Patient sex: M
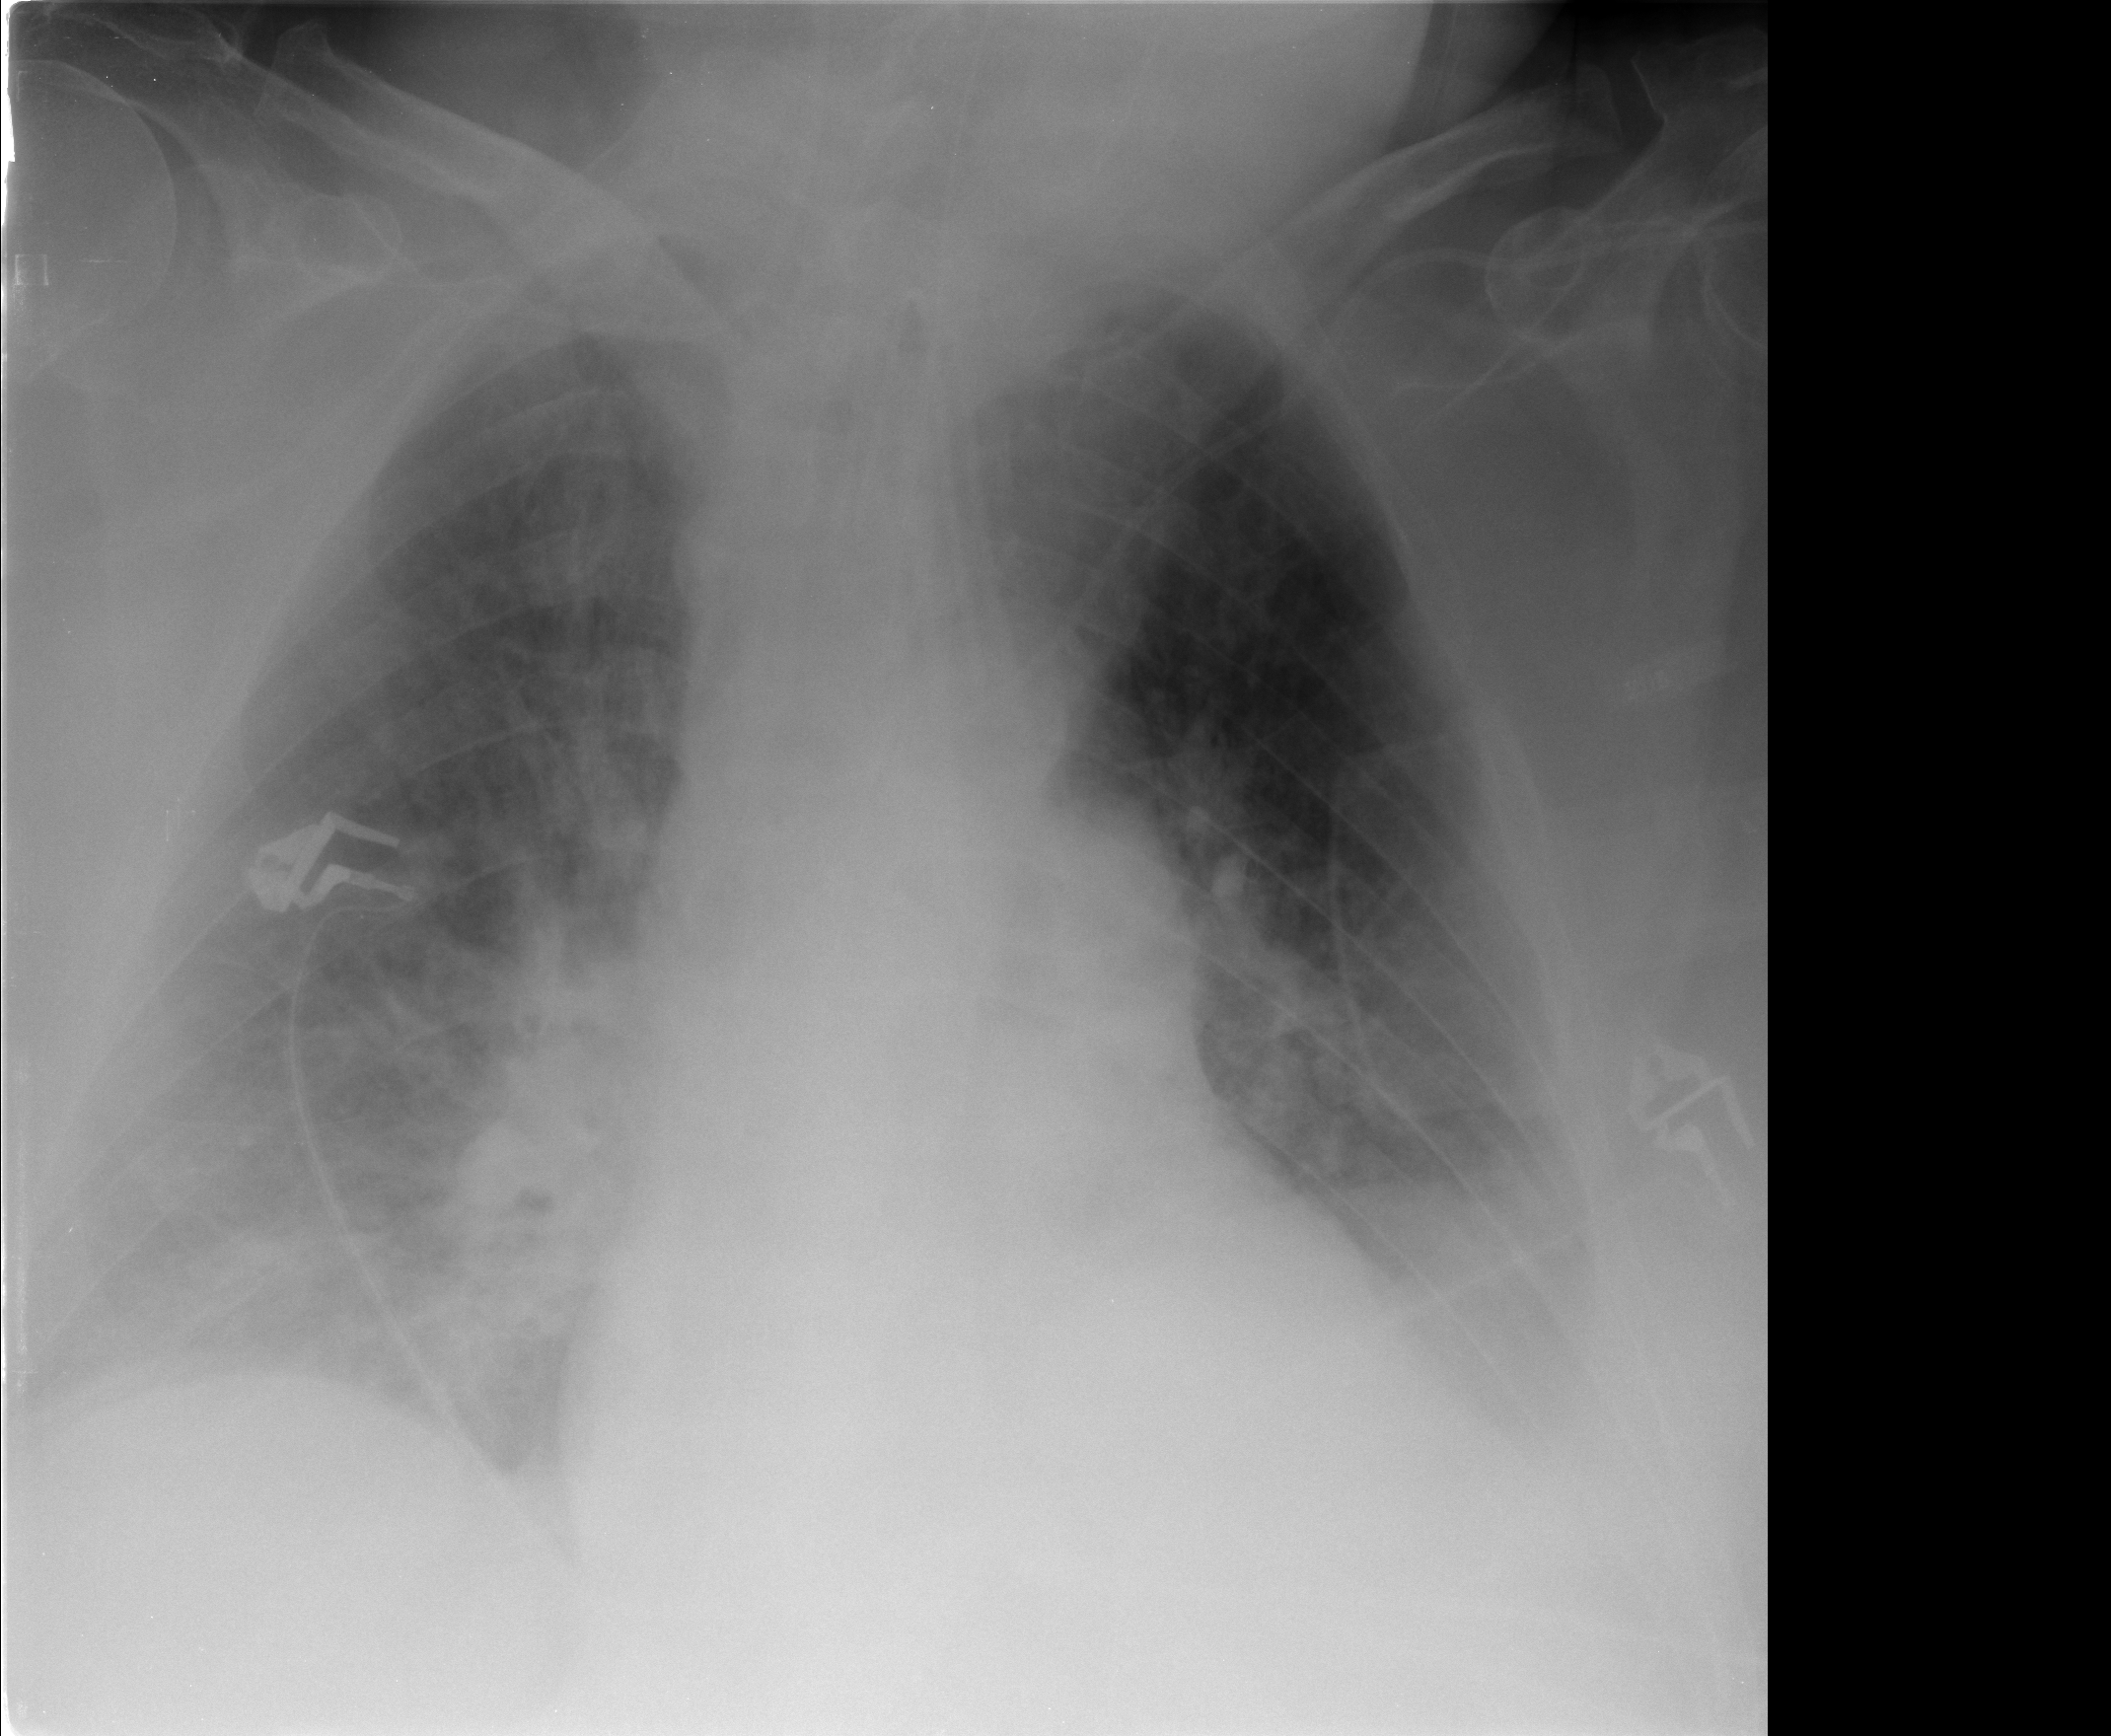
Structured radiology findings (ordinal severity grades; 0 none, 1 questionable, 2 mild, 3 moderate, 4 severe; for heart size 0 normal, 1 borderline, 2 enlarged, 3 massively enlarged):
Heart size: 1
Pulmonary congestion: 3
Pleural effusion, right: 2
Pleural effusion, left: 2
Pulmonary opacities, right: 3
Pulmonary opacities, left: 2
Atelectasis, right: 2
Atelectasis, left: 2